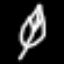
Label: leaf